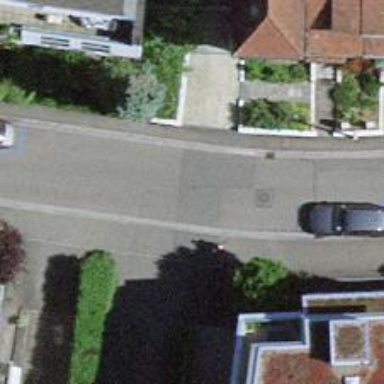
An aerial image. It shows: Smoothly paved residential road.